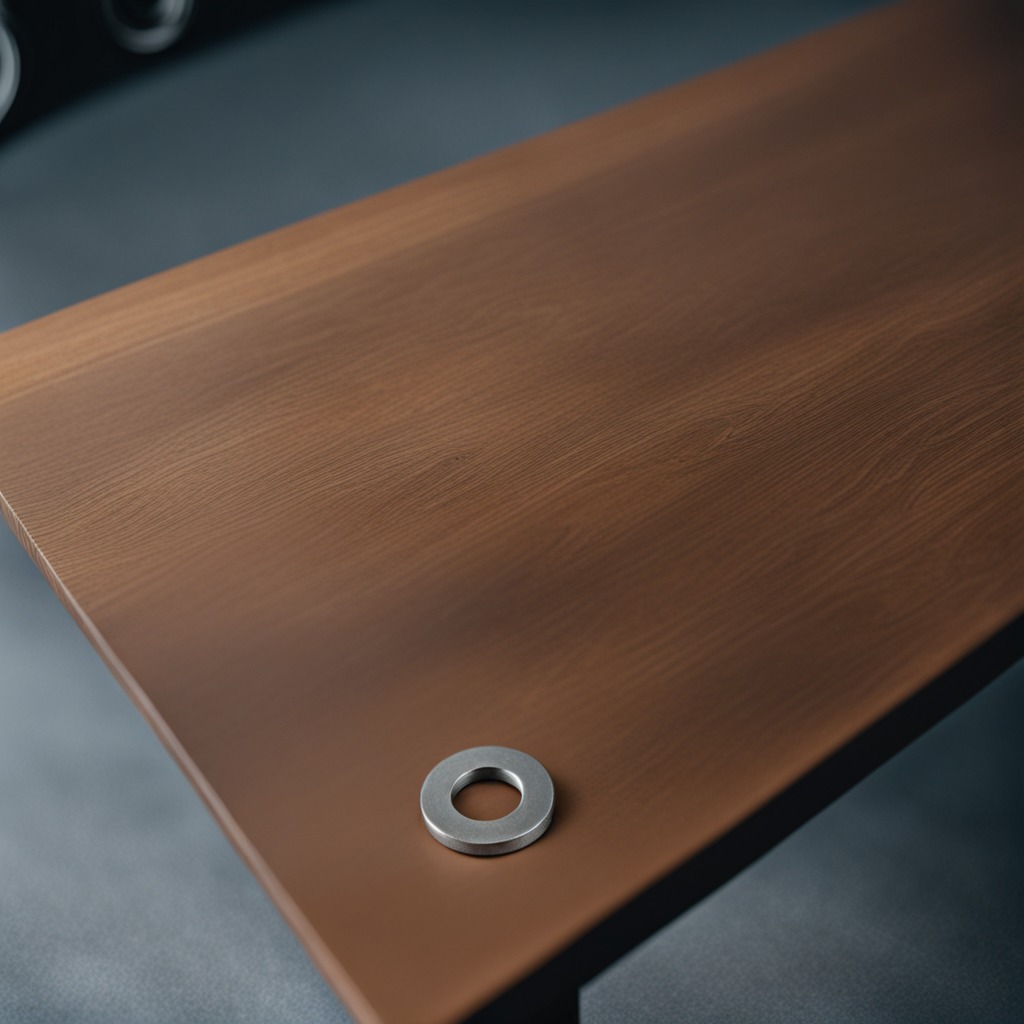
A flat metal washer lies on the old table.